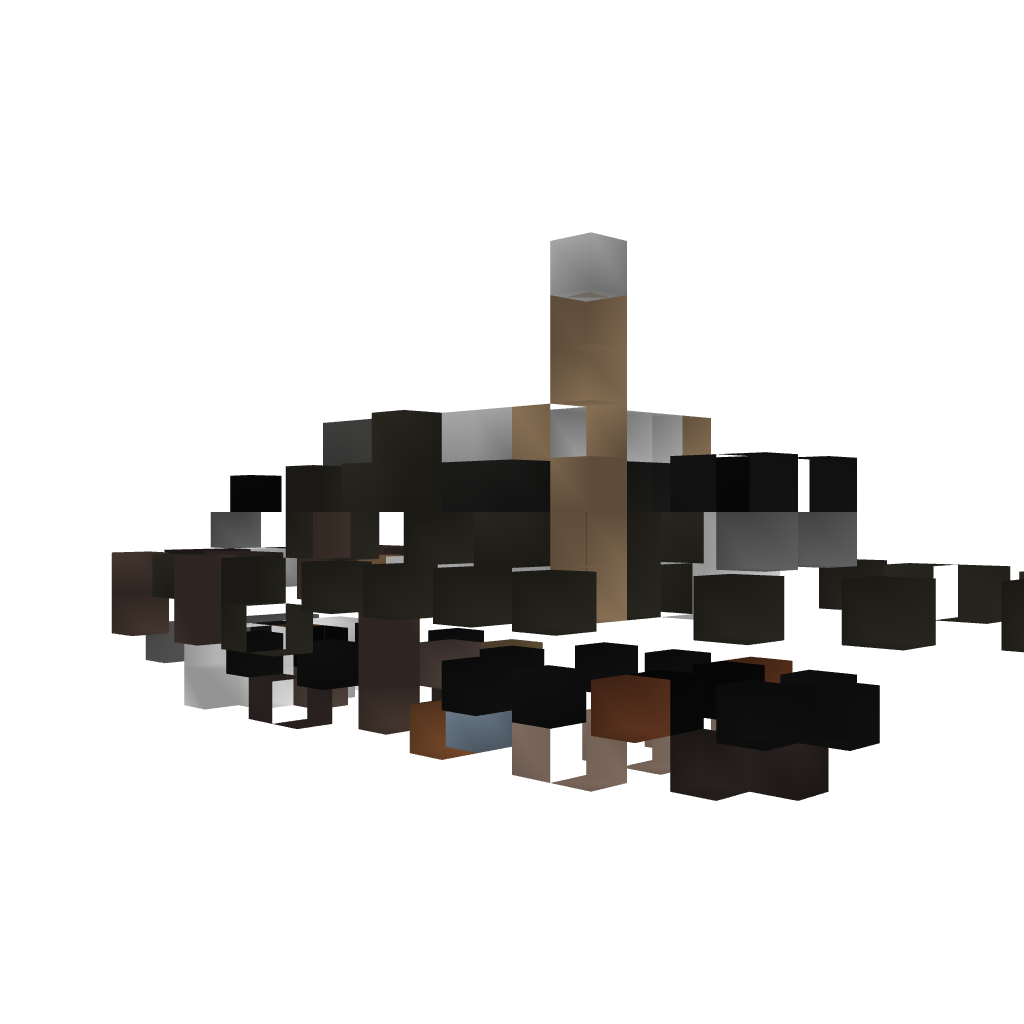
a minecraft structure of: US Navy PBR